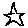
Label: star